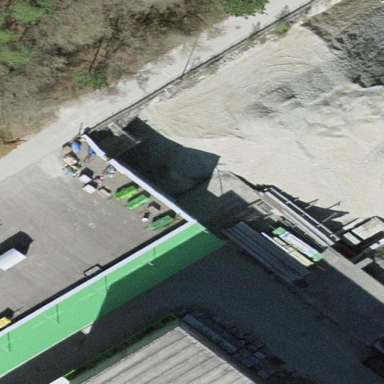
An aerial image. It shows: Industrial building.